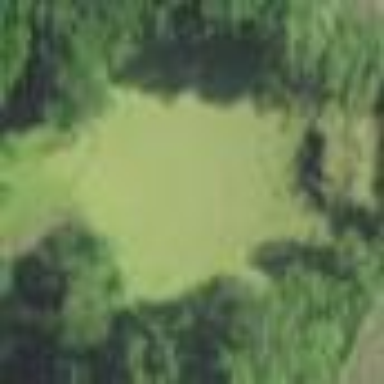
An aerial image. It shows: Pond with natural water.